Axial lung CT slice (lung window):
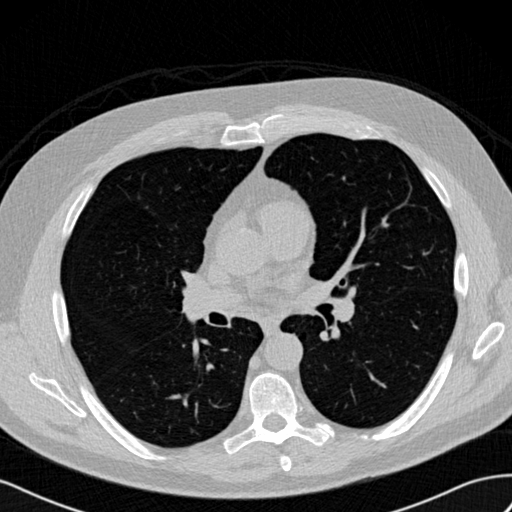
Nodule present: no